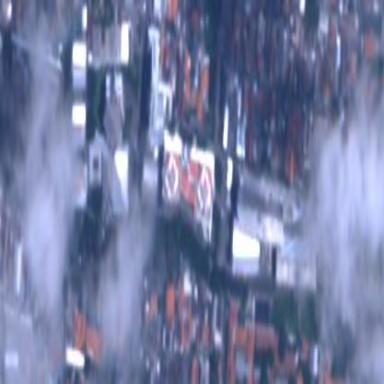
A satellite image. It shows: University.